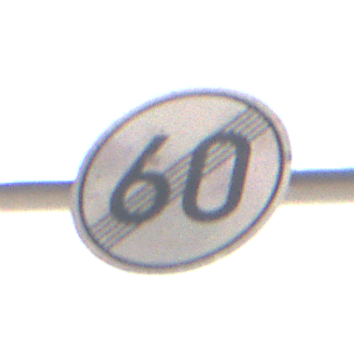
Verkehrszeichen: EndeGeschwindigkeit60
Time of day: Midday
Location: Outdoor (Nature)
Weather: PartlyCloudy
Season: NotSpecified
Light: Natural